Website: bh-photo
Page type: address-validator
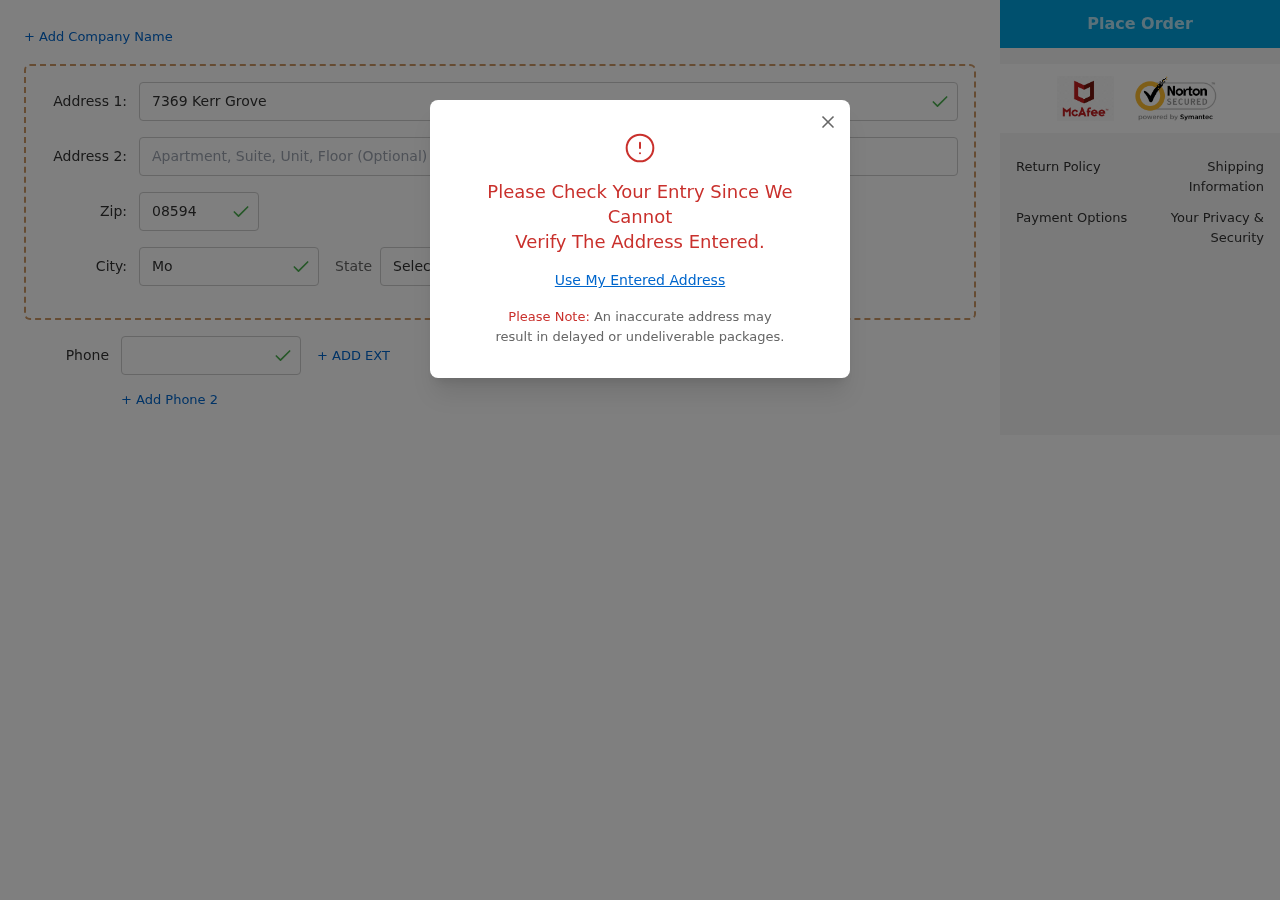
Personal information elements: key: PII_CITY
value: Morrishaven
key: PII_PHONE
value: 7862664484
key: PII_POSTCODE
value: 08594
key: PII_STATE_ABBR
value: IN
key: PII_STREET
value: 7369 Kerr Grove